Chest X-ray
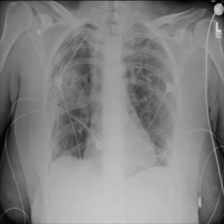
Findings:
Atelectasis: negative
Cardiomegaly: negative
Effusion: negative
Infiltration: negative
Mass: negative
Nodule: negative
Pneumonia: negative
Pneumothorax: negative
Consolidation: negative
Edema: negative
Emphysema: negative
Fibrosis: negative
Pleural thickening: negative
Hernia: negative